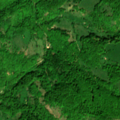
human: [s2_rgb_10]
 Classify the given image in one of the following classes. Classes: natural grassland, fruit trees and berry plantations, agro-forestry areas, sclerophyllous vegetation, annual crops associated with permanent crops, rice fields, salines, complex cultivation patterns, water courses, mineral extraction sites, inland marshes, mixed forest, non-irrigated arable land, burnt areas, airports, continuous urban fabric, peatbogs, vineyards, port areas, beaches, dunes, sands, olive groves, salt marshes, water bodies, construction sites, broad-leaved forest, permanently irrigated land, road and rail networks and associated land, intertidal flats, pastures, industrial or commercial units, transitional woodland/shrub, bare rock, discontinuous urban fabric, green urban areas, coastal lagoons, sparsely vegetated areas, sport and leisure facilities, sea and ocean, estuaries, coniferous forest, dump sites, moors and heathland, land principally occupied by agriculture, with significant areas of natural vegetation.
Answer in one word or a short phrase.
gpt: land principally occupied by agriculture, with significant areas of natural vegetation, broad-leaved forest, transitional woodland/shrub